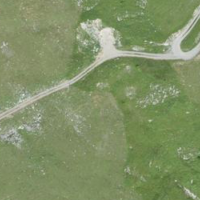
EUNIS habitat code: 26
Species observed at this site:
Lotus corniculatus